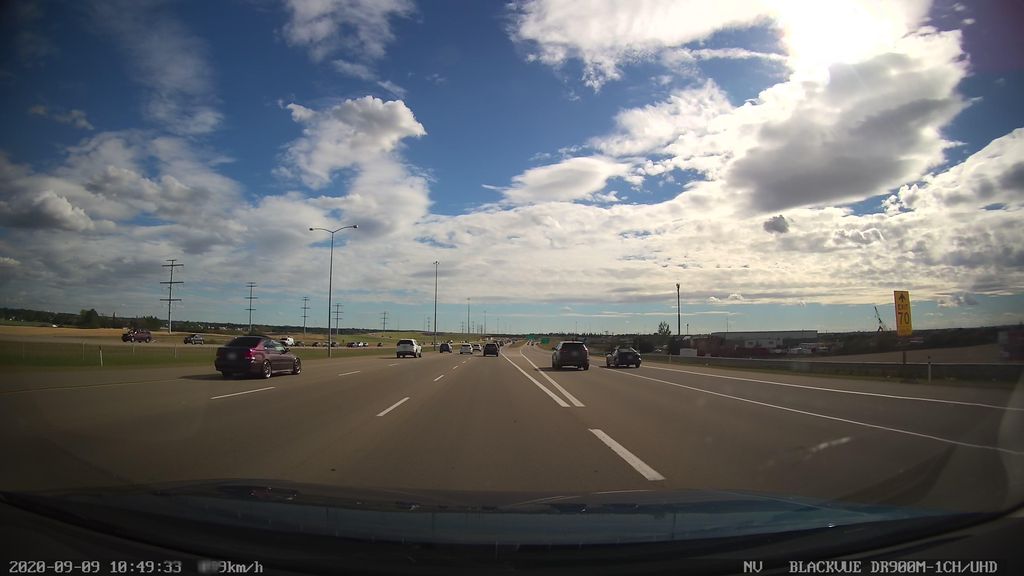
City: edmonton